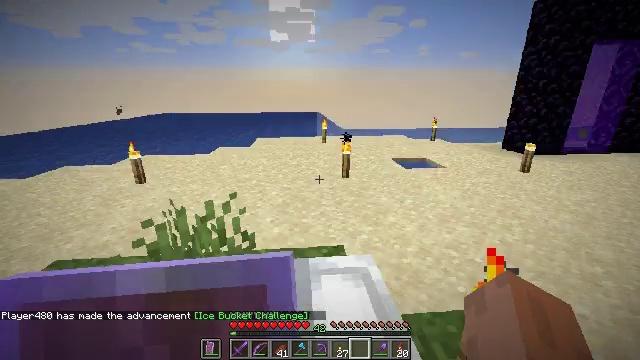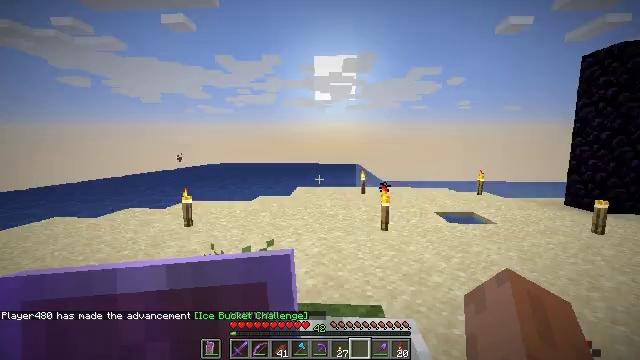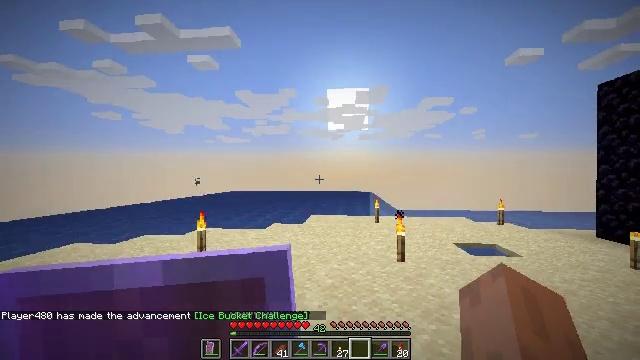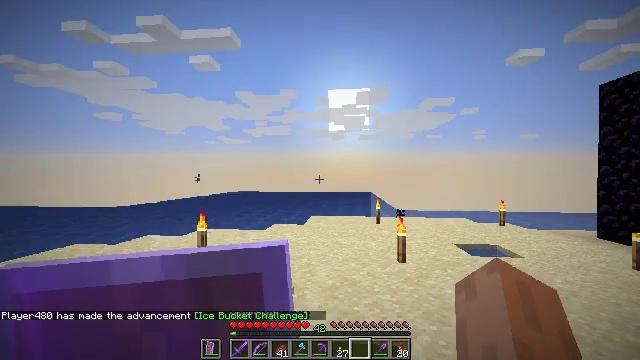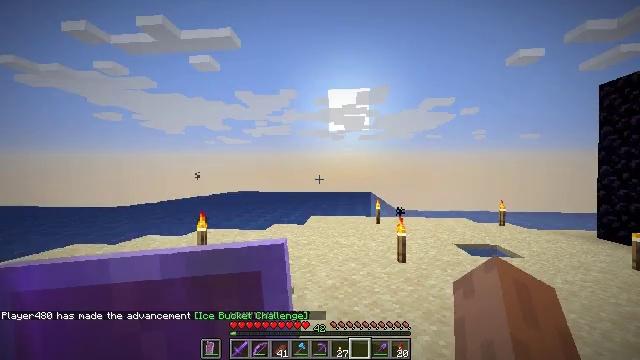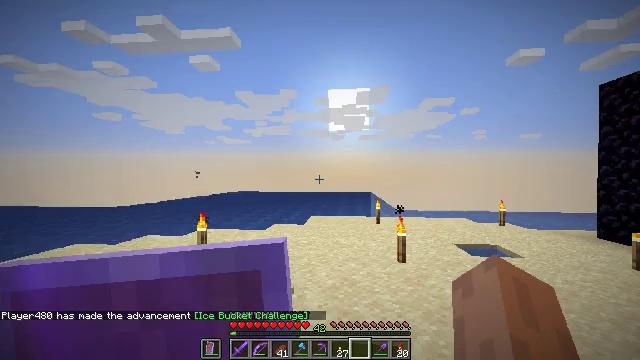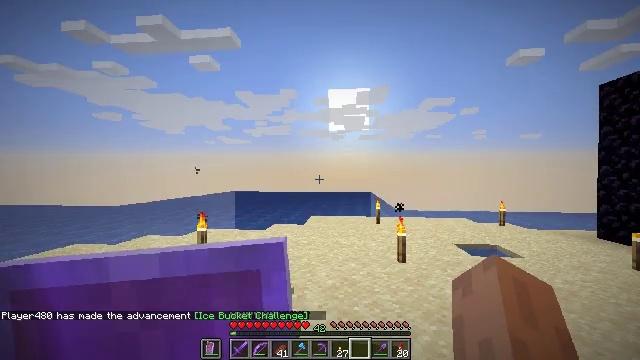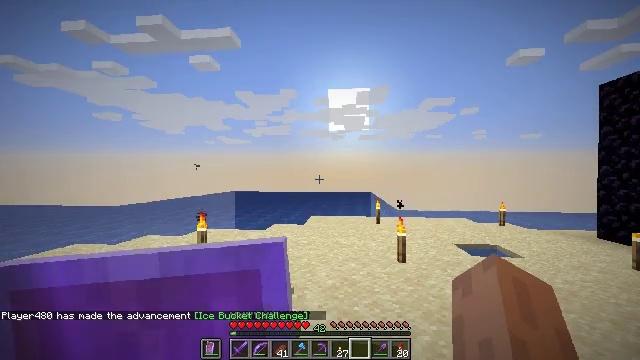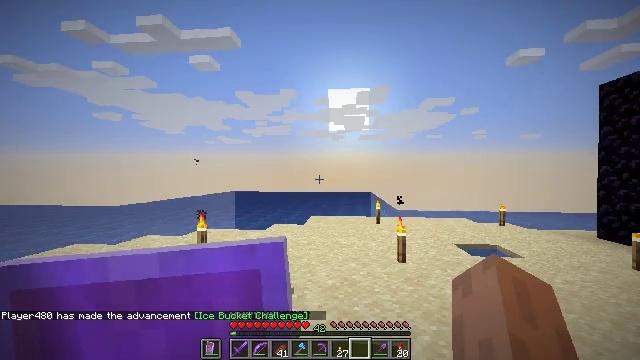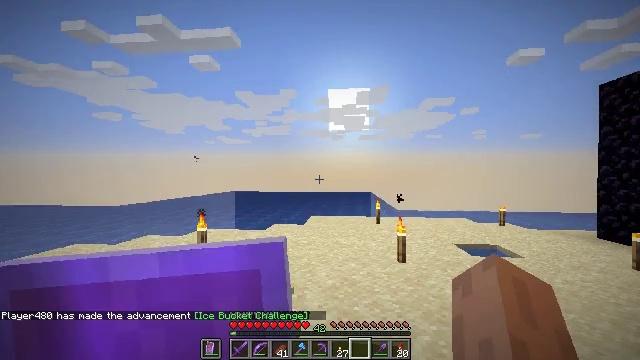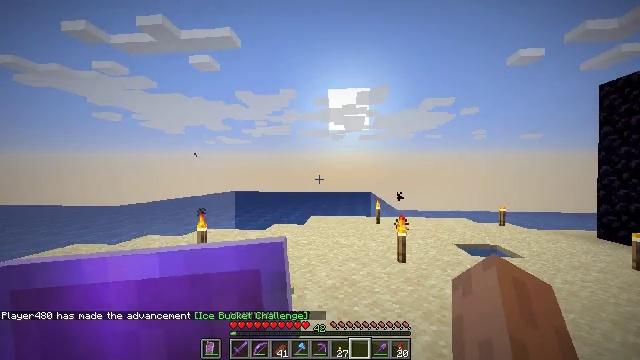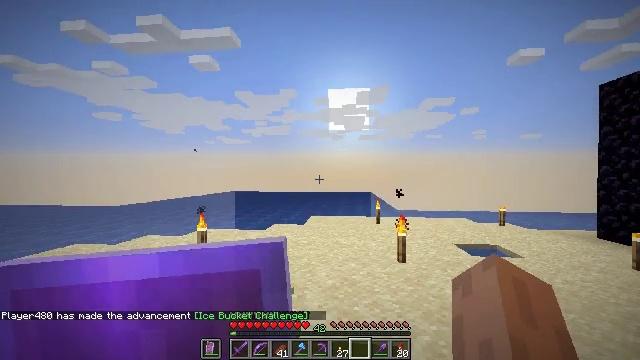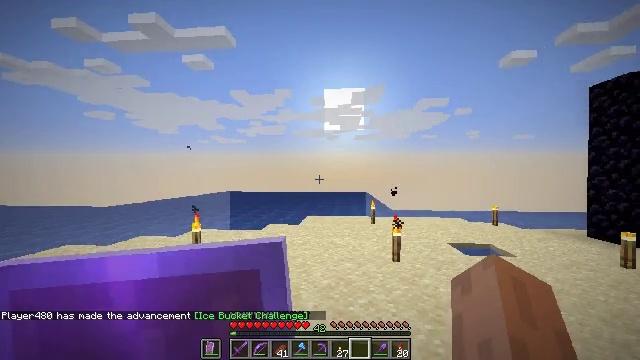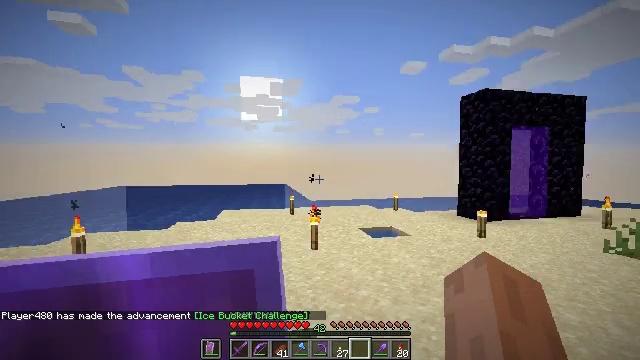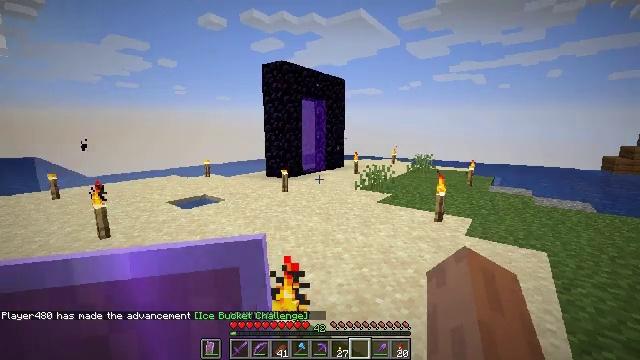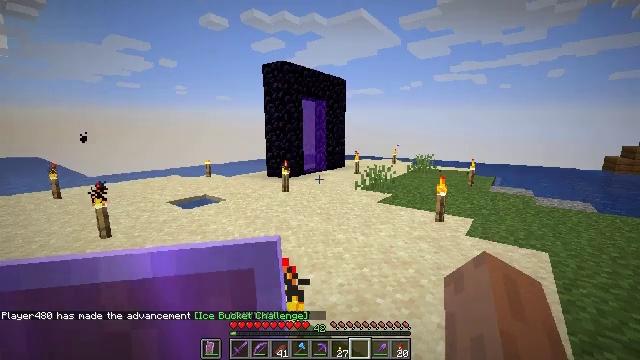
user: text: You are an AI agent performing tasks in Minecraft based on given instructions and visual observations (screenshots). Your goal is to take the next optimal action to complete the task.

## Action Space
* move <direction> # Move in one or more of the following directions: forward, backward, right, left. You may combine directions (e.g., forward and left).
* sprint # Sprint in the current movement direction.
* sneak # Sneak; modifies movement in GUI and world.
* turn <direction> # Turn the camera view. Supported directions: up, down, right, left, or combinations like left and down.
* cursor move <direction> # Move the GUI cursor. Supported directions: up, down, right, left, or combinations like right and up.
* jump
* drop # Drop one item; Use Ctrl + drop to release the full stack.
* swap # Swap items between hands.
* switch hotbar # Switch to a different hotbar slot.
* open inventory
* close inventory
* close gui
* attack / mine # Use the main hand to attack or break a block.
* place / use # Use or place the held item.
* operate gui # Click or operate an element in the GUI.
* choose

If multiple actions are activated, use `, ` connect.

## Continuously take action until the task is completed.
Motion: motion action
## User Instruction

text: Gather obsidian from a lava source.
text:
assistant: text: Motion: turn left and up
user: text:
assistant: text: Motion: turn left and up
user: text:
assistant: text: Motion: no_op
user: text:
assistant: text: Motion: no_op
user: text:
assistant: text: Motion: no_op
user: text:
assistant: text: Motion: no_op
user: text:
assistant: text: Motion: no_op
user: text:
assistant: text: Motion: no_op
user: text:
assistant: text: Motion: no_op
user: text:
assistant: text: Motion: no_op
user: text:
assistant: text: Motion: no_op
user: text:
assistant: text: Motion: turn right
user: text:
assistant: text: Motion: turn right and down
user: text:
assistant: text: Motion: turn right and down
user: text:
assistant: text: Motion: no_op
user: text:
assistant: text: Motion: no_op
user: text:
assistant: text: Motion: no_op
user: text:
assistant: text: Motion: no_op
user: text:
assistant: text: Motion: no_op
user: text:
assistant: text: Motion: no_op
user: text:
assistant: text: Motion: no_op
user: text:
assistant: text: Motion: no_op
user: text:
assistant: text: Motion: no_op
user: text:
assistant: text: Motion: no_op
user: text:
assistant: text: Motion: no_op
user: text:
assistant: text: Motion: no_op
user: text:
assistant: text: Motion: no_op
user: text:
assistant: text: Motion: no_op
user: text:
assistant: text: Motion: no_op
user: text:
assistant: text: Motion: no_op